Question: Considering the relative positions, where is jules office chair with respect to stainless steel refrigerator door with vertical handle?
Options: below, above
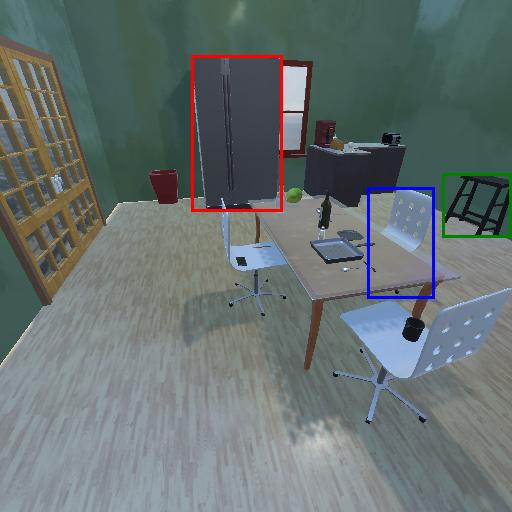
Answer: below